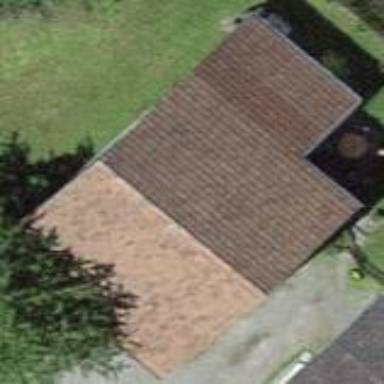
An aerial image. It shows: Shed.